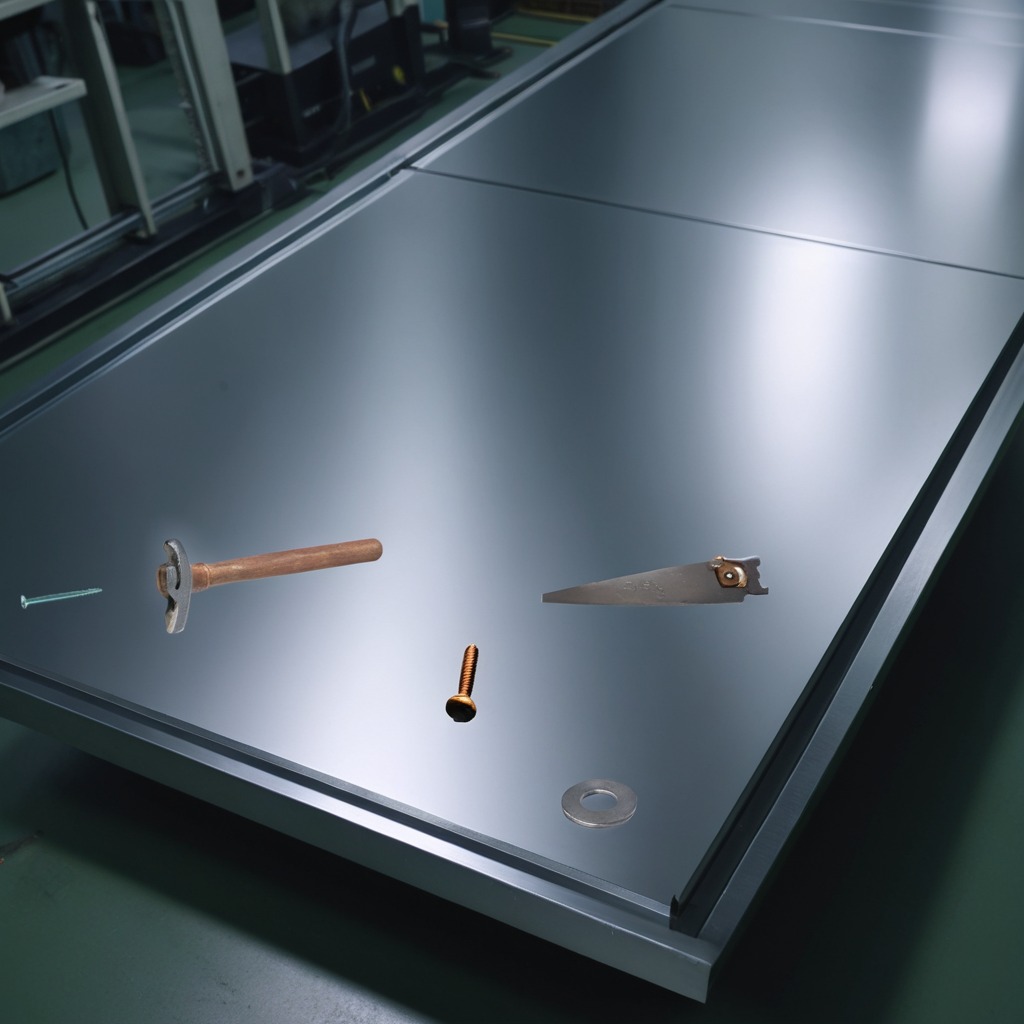
A flat metal washer, a metal machine screw, a hammer, an iron nail, and a handheld metal saw are lying on the metal table.